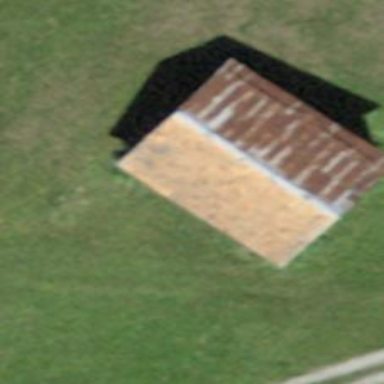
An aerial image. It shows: Shed building.